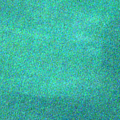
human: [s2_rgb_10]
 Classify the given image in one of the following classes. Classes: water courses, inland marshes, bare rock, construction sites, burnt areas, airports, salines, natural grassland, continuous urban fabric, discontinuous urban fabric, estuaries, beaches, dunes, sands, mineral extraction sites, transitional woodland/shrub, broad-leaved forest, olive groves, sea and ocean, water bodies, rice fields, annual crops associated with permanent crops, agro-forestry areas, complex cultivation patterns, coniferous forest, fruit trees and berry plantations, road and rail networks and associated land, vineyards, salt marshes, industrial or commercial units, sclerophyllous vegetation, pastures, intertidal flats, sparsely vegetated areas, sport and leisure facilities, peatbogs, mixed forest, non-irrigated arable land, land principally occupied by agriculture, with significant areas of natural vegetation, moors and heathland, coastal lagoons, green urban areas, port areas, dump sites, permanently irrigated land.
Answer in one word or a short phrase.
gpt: sea and ocean